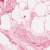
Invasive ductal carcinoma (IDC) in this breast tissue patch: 0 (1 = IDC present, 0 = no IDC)